Field crop: tomato
Growth stage: 1
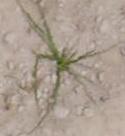
Species: cyperus